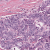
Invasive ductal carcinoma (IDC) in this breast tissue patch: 1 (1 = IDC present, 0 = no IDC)